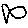
Label: fish